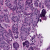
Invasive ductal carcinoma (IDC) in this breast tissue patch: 1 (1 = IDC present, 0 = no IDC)